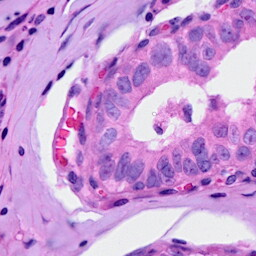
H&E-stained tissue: Breast